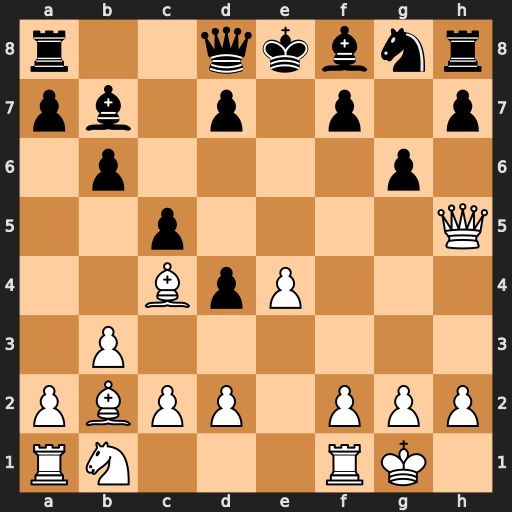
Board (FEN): r2qkbnr/pb1p1p1p/1p4p1/2p4Q/2BpP3/1P6/PBPP1PPP/RN3RK1
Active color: w
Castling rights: kq
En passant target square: -
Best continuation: Qe5+ Qe7 Qxh8